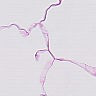
Metastatic tissue present: no